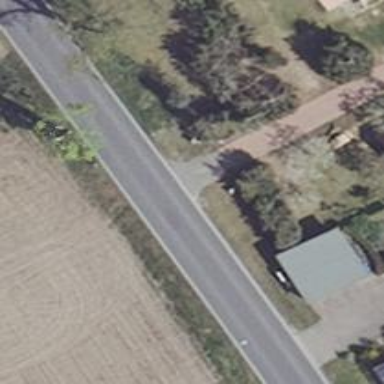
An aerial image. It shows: Asphalt road classified as primary highway.